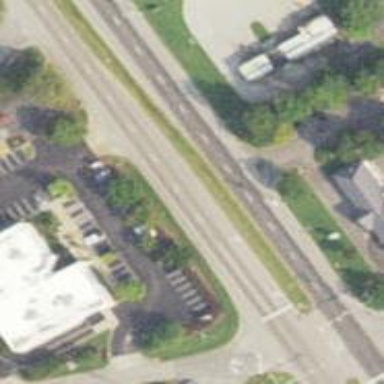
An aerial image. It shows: Expressway with asphalt surface classified as trunk highway.